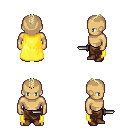
a pixel art fantasy rpg character, male body template, human, tanned skin, yellow cape, robe skirt, white blonde short mohawk hairstyle, brown shoes, dagger, four views (front, back, left, right), 2x2 character sprite sheet, small pixel art, hard edges, no anti-aliasing